Question: I'm looking for a way to create bent top and bottom borders like the 'div' in this image. I've tried some ways mentioned here but it depends on using white 'div's with 'border-radius' on top of the main 'div' but as you can see in this image it should be transparent to display the background image.

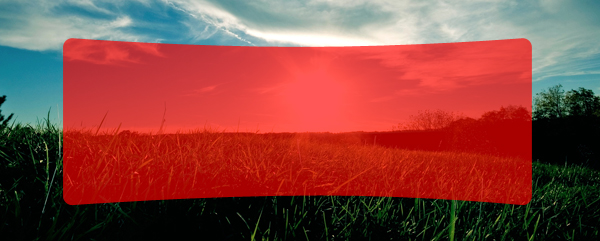
Answer: This is possible using 'svg'.
For responsiveness remove the 'svg''s 'width' and 'height' attributes, add 'viewBox="0 0 400 150"' then try changing '#image''s 'width' and 'height', the 'svg' will respond to its 'width' and 'height'.
<URL> demonstrating responsive shape.
<URL>
'''
body {
background: teal;
}
#image {
width: 600px;
height: 300px;
position: relative;
background: url(http://lorempixel.com/600/300);
}
svg {
position: relative;
top: 50%;
left: 50%;
transform: translate(-50%, -50%);
}
'''
'''
<div id="image">
<svg width="400" height="150">
<path opacity="0.6" fill="red" d="M0,10 Q0,0 10,0 Q195,40 390,0 Q400,0 400,10 Q390,75 400,140 Q400,150 390,150 Q195,100 10,150 Q0,150 0,140 Q10,75 0,10" />
</svg>
</div>
'''